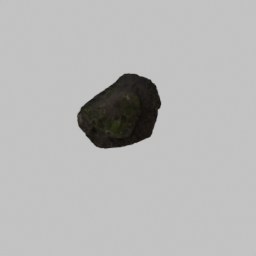
Label: nature